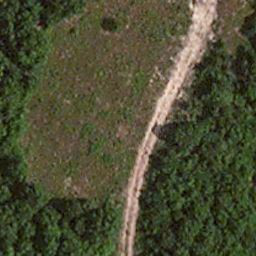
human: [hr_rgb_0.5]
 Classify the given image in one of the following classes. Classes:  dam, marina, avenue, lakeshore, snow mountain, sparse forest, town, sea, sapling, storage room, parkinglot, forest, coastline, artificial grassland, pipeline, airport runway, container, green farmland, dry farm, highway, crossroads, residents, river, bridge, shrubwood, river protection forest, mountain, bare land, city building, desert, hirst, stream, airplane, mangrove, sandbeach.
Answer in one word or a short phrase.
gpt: avenue